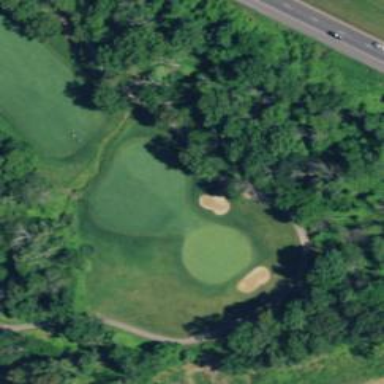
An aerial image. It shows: Golf hole.